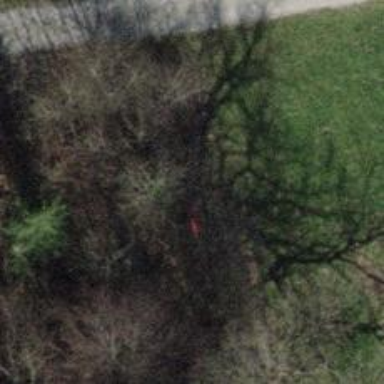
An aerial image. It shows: Brown bench.